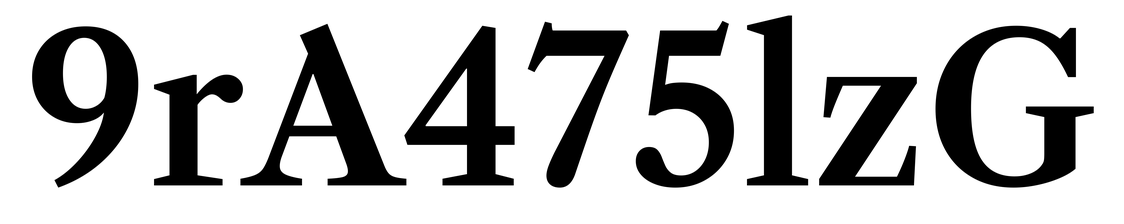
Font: LibreCaslonText_SemiBold